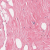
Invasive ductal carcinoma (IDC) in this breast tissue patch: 0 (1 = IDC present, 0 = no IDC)